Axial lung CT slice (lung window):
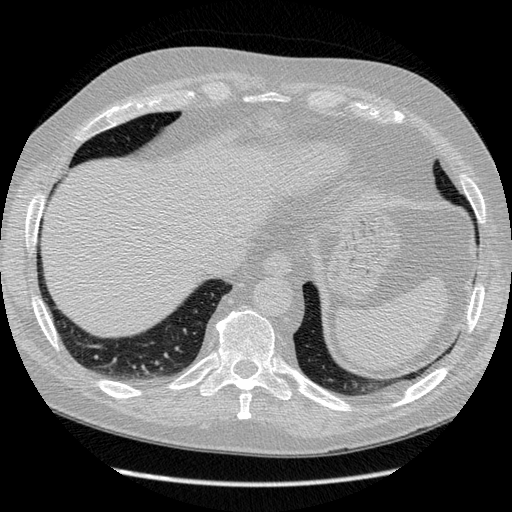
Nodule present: no